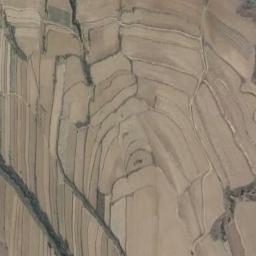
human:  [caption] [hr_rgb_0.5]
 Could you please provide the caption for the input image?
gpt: Many green plants are on the terrace .

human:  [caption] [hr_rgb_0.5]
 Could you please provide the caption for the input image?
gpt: A large patch of brown terraces .

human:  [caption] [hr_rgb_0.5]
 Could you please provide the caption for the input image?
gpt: Most of the terraces on this mountain are covered by vegetation .

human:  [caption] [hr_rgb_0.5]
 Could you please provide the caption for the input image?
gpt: The bare terrace is next to some trees .

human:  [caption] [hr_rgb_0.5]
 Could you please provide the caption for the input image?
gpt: There are many yellow terraces arranged neatly .